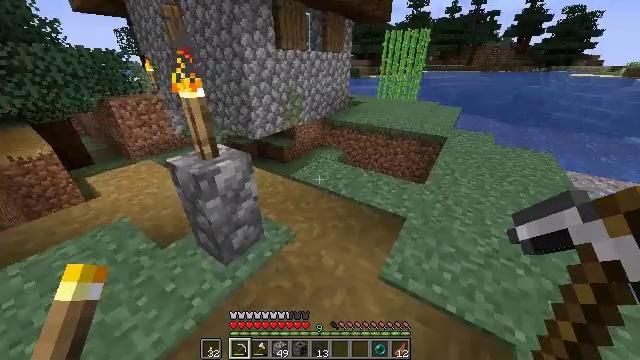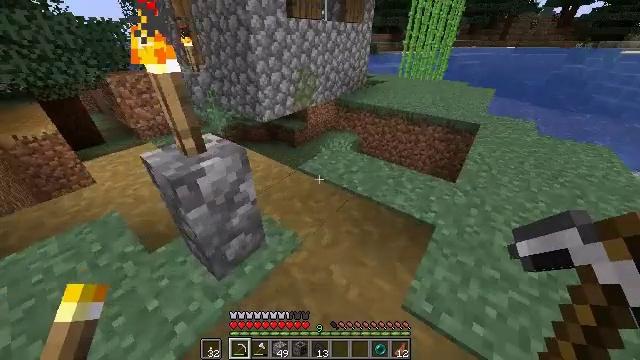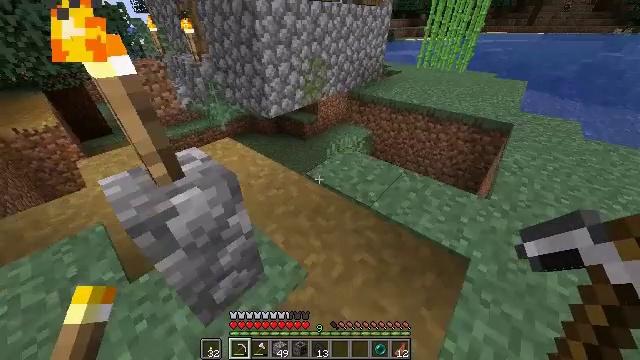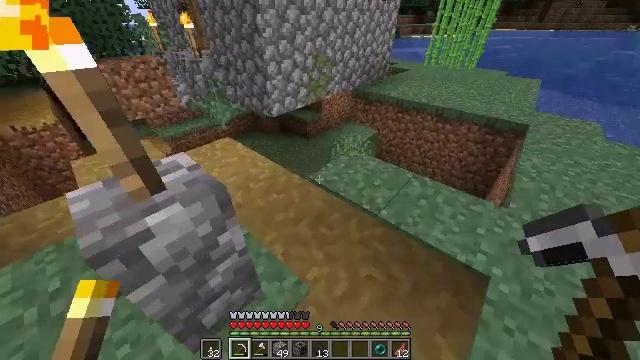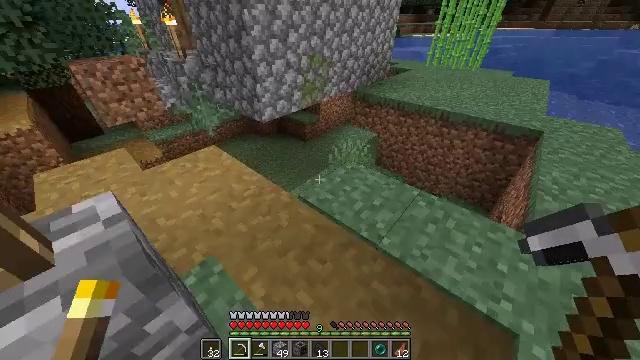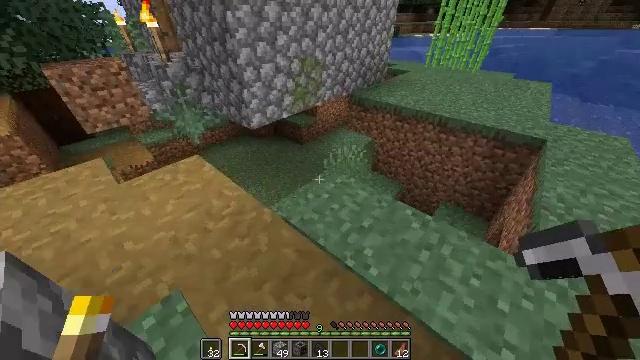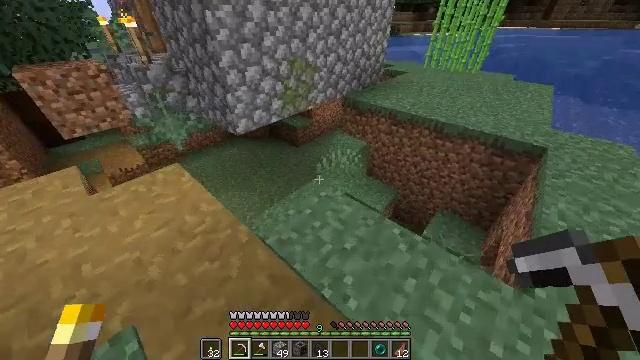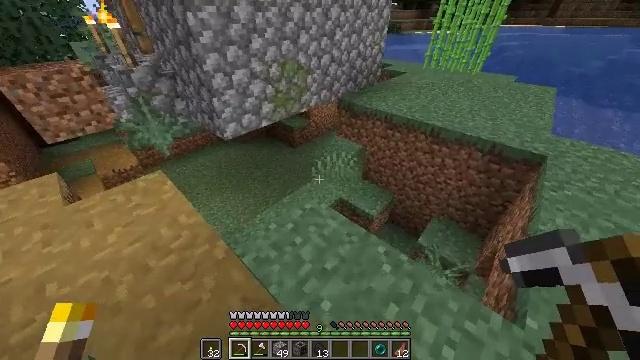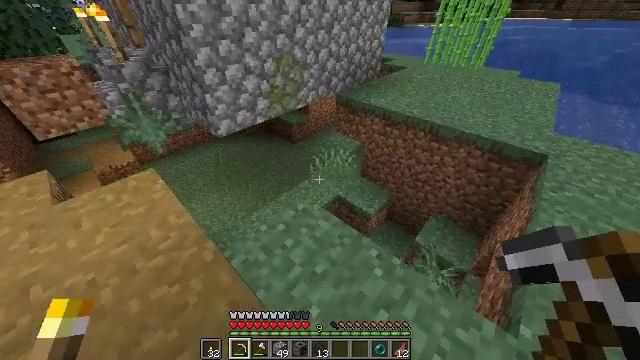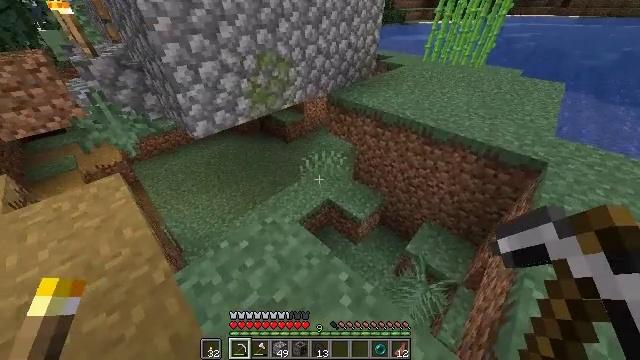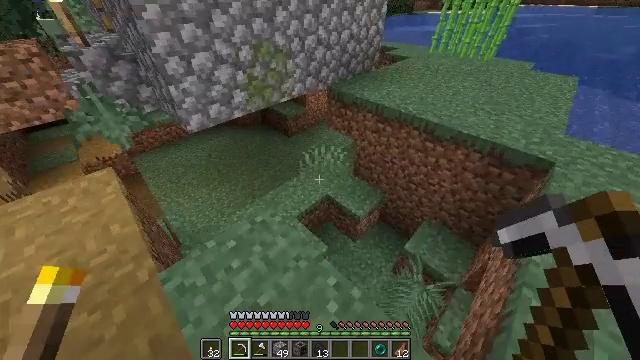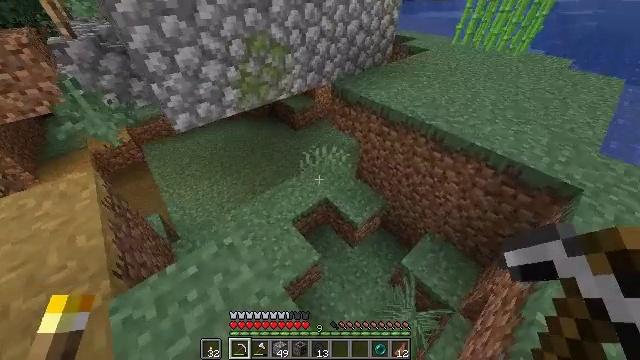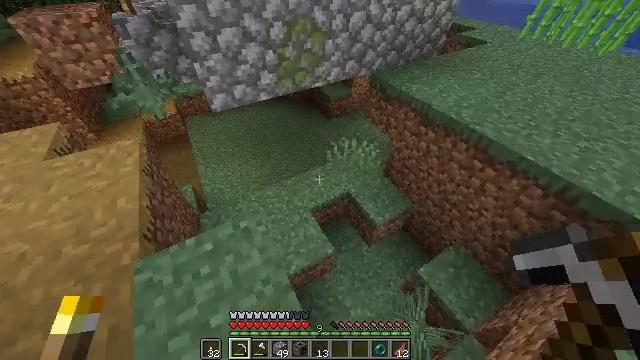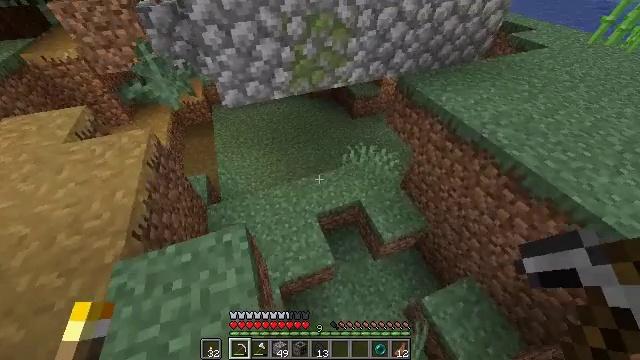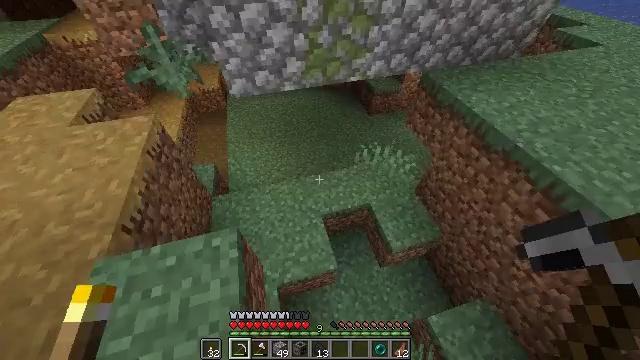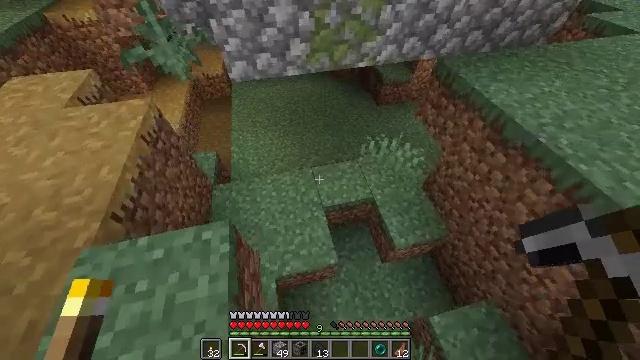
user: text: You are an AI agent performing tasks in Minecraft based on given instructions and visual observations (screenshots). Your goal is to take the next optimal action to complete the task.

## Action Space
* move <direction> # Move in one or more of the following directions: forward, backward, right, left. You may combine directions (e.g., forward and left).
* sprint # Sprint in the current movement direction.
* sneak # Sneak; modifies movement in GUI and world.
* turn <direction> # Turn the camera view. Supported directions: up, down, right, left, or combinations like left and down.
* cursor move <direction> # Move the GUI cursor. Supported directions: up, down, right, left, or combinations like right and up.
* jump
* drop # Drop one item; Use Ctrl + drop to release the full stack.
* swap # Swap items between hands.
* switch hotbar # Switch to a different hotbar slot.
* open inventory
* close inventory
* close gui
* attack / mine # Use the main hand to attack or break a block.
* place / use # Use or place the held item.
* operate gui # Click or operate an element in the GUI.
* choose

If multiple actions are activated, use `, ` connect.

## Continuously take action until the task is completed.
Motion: motion action
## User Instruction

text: Break the spruce leaves to clear the area.
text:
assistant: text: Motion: move forward, sprint, turn left and down
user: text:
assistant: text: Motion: move forward, sprint, turn left and down
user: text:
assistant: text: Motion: move forward, turn left
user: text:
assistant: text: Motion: move forward and move right
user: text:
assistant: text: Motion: move forward and move right
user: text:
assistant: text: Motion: move forward and move right
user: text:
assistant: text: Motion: move forward and move right
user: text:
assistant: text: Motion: move forward and move right, turn down
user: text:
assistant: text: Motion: move forward and move right
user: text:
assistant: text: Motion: move forward and move right, turn left and down
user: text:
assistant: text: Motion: move forward and move right, turn left and down
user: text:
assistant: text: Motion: move forward and move right, turn left and down
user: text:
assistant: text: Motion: move forward, turn left and down
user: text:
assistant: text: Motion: move forward, turn left and down
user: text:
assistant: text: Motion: move forward, turn left and down
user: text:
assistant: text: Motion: move forward, turn left and down
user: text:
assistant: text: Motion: move forward, turn left
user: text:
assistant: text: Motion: move forward, turn left
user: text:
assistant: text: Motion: move forward, turn left and up
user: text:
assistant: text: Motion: move forward and move right, turn left and up
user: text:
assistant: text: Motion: move forward and move right, turn left and up
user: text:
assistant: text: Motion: move forward and move right, turn up
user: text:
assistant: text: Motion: move forward and move right
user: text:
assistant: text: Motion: move forward and move right
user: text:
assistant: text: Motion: move forward and move right
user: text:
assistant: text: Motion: move forward and move right
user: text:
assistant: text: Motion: move forward and move right
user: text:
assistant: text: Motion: move forward and move right
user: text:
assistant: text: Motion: move forward and move right
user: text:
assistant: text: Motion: move forward and move right, turn left